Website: bh-photo
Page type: order-tracking
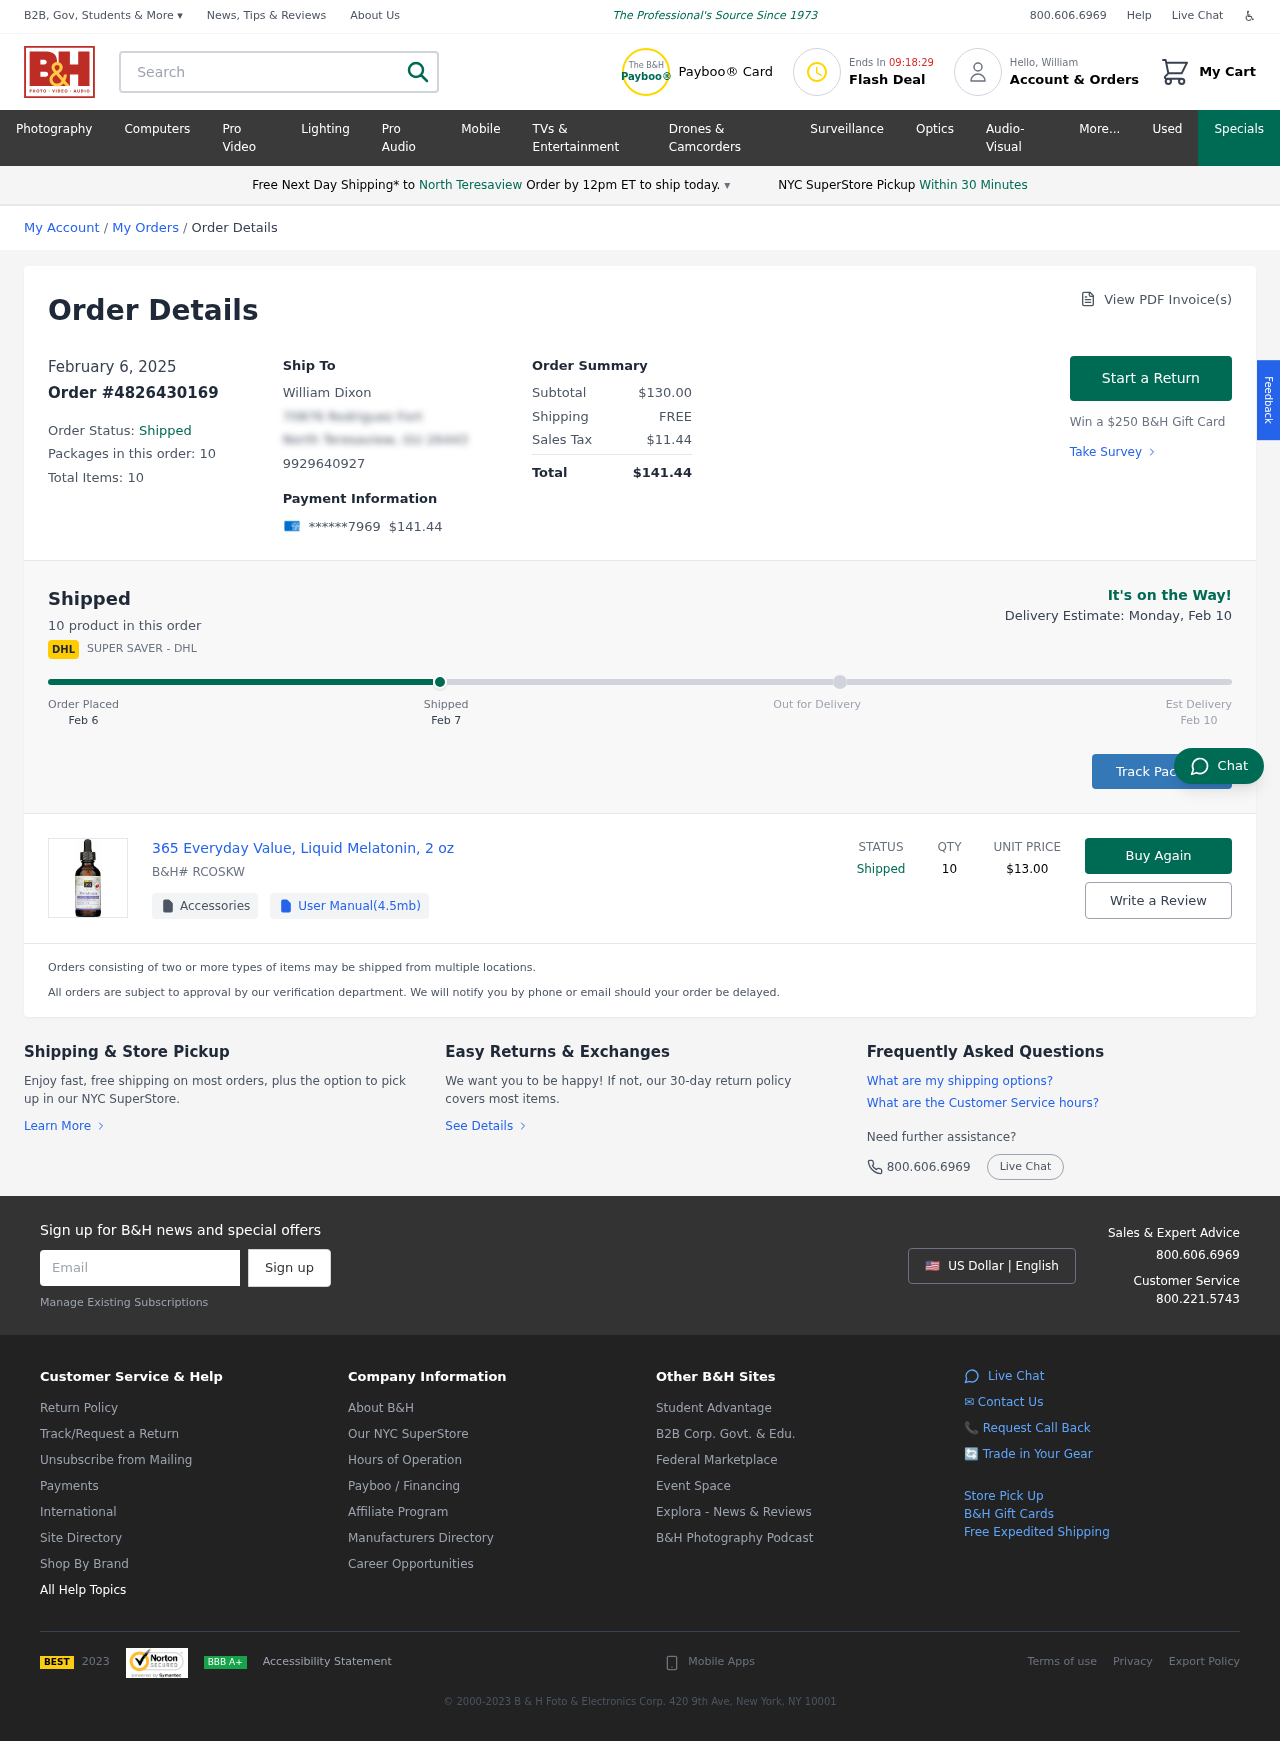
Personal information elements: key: PII_CARD_LAST4
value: ******7969
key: PII_CITY
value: North Teresaview
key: PII_EMAIL
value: wdixon@hotmail.com
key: PII_FIRSTNAME
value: William
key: PII_FULLNAME
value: William Dixon
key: PII_PHONE
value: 9929640927
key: PII_STREET
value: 70876 Rodriguez Fort
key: PII_CITY_STATE_ZIP
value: North Teresaview, GU 26443
Product elements: key: PRODUCT1_NAME
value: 365 Everyday Value, Liquid Melatonin, 2 oz
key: PRODUCT1_PRICE
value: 13
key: PRODUCT1_QUANTITY
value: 10
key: PRODUCT1_SKU
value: RCOSKW
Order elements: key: ORDER_DATE
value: Feb 6
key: ORDER_DATE
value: February 6, 2025
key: ORDER_ID
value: Order #4826430169
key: ORDER_NUM_PACKAGES
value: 10
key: ORDER_NUM_ITEMS
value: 10
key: ORDER_NUM_ITEMS
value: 10 product
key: ORDER_TOTAL
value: $141.44
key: ORDER_SUBTOTAL
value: $130.00
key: ORDER_SHIPPING_COST
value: FREE
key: ORDER_TAX
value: $11.44
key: ORDER_DELIVERY_DATE
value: Feb 10
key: ORDER_DELIVERY_DATE
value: Delivery Estimate: Monday, Feb 10
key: ORDER_SHIPPING_DATE
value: Feb 7
Search elements: key: HEADER_SEARCH
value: Search